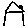
Label: house